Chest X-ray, PA view. Patient: 59 years old, sex M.
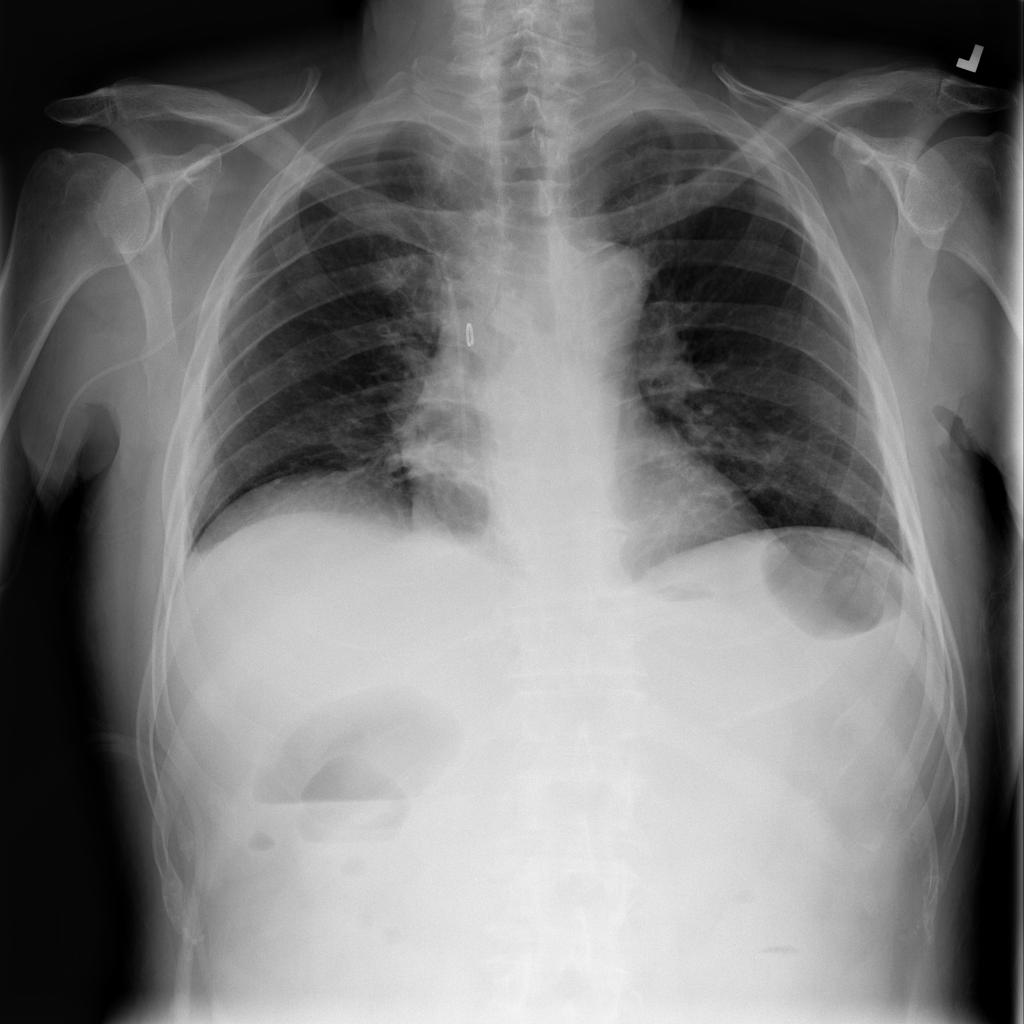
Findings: Infiltration